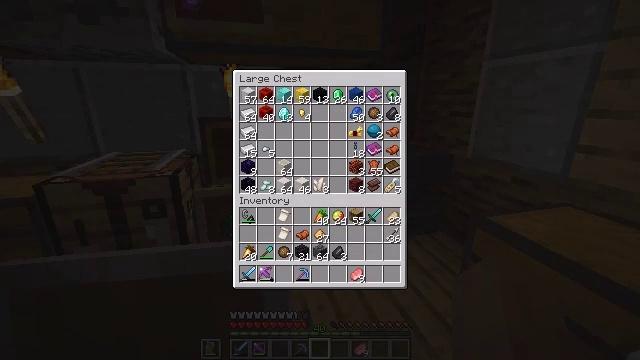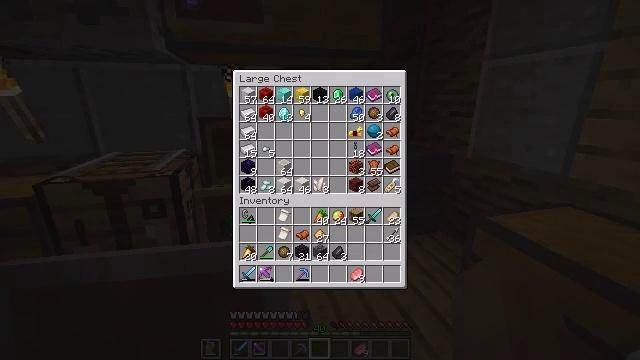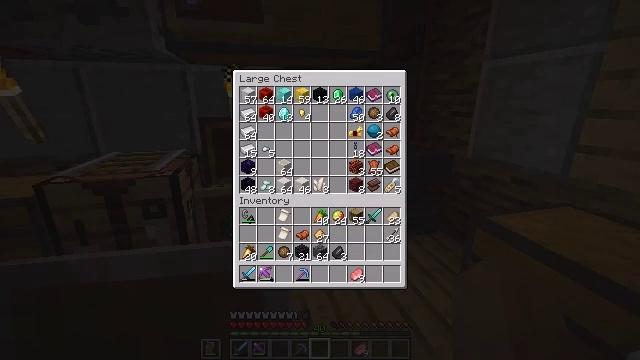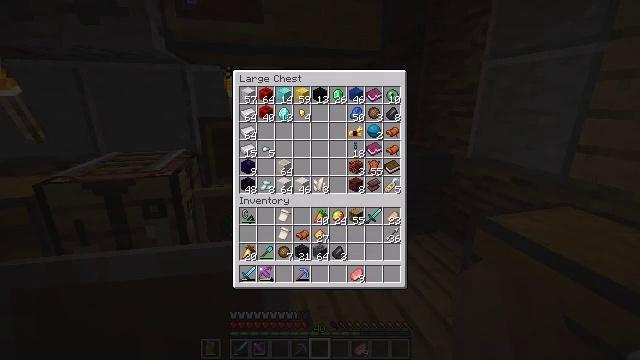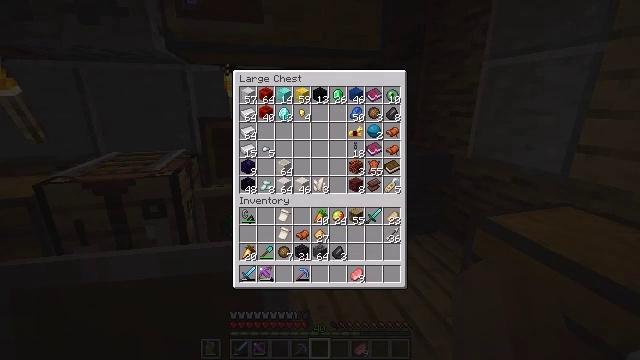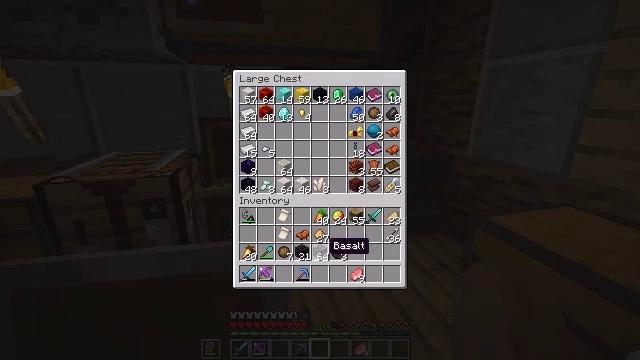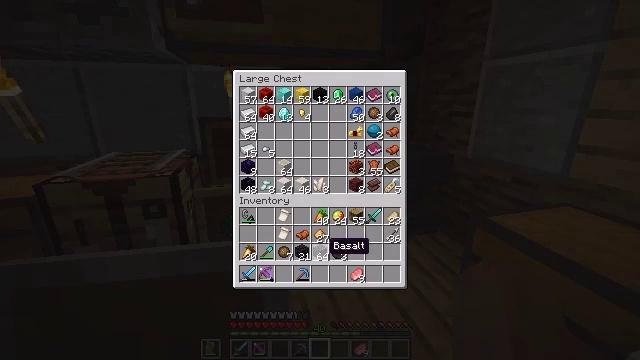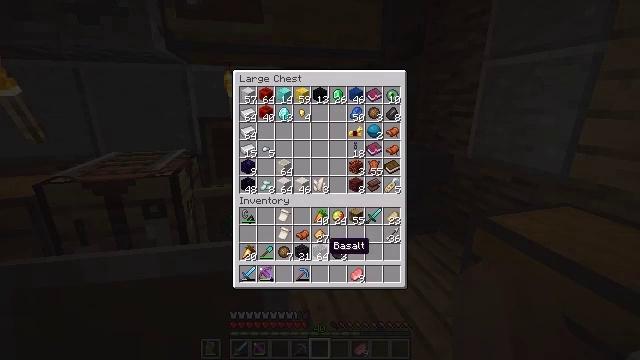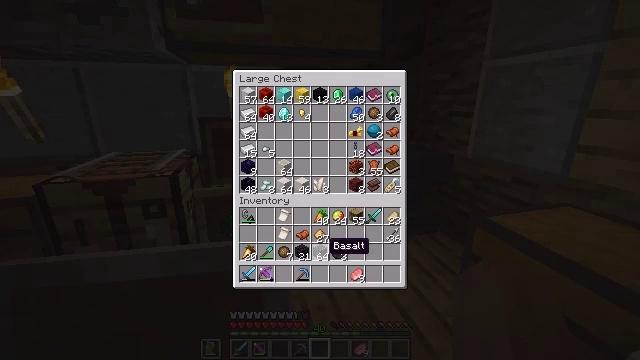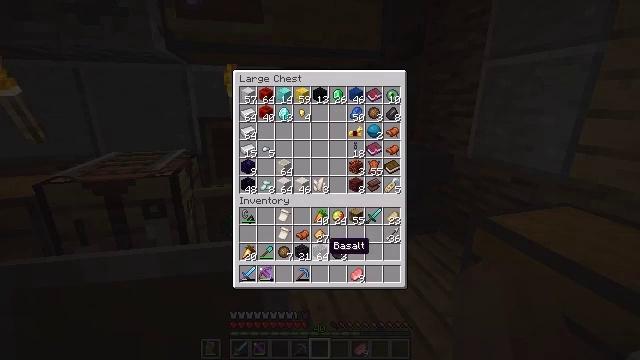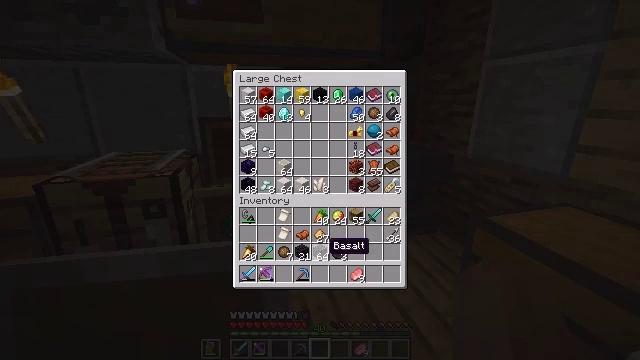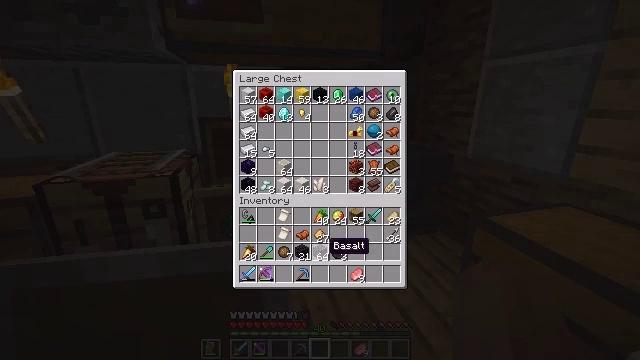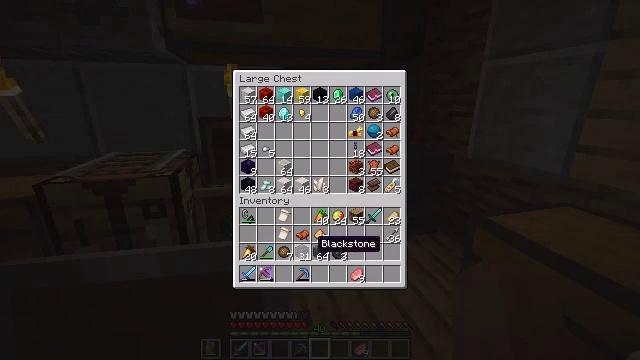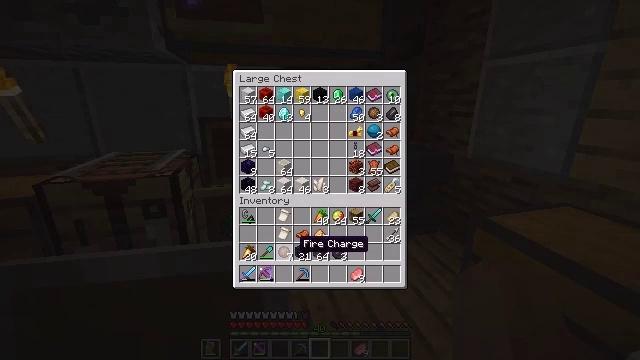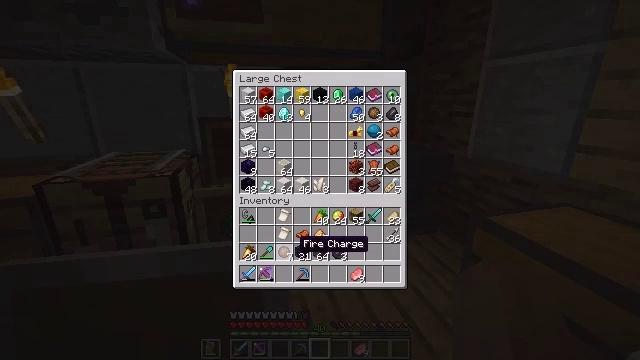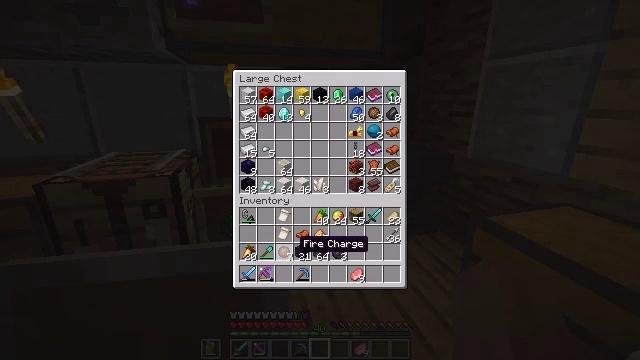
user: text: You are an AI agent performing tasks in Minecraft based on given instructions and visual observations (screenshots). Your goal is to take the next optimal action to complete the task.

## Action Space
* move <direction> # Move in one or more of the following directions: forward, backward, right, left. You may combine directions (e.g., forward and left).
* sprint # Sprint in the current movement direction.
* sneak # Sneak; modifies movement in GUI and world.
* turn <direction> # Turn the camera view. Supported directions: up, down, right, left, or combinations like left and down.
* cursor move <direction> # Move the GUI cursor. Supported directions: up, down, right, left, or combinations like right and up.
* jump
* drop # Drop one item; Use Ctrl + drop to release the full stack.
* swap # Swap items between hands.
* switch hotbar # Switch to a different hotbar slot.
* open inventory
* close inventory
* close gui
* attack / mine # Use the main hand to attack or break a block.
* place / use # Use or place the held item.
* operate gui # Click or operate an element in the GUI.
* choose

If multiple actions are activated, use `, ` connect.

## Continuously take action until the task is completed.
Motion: motion action
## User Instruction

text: Craft a netherite scrap.
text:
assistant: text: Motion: no_op
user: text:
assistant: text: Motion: no_op
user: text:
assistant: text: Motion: no_op
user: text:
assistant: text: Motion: cursor move left
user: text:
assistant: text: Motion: cursor move left and up
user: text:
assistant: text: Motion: no_op
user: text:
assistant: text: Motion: no_op
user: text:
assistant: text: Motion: no_op
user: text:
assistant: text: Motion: no_op
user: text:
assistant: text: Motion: no_op
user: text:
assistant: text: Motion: no_op
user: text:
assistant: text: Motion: cursor move left
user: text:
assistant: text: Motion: cursor move left
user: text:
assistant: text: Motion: no_op
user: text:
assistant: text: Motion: no_op
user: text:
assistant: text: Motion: no_op
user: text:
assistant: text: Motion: no_op
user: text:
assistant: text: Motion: no_op
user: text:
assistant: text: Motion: no_op
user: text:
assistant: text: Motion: no_op
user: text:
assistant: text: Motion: no_op
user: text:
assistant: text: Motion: no_op
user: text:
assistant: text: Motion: no_op
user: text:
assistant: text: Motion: operate gui
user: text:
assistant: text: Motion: operate gui
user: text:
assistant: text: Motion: no_op
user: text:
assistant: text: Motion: no_op
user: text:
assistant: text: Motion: no_op
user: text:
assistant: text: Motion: no_op
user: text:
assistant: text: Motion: cursor move right and up